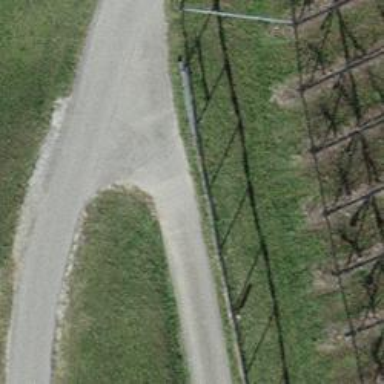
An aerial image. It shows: Track with grade1 tracktype.